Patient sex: F
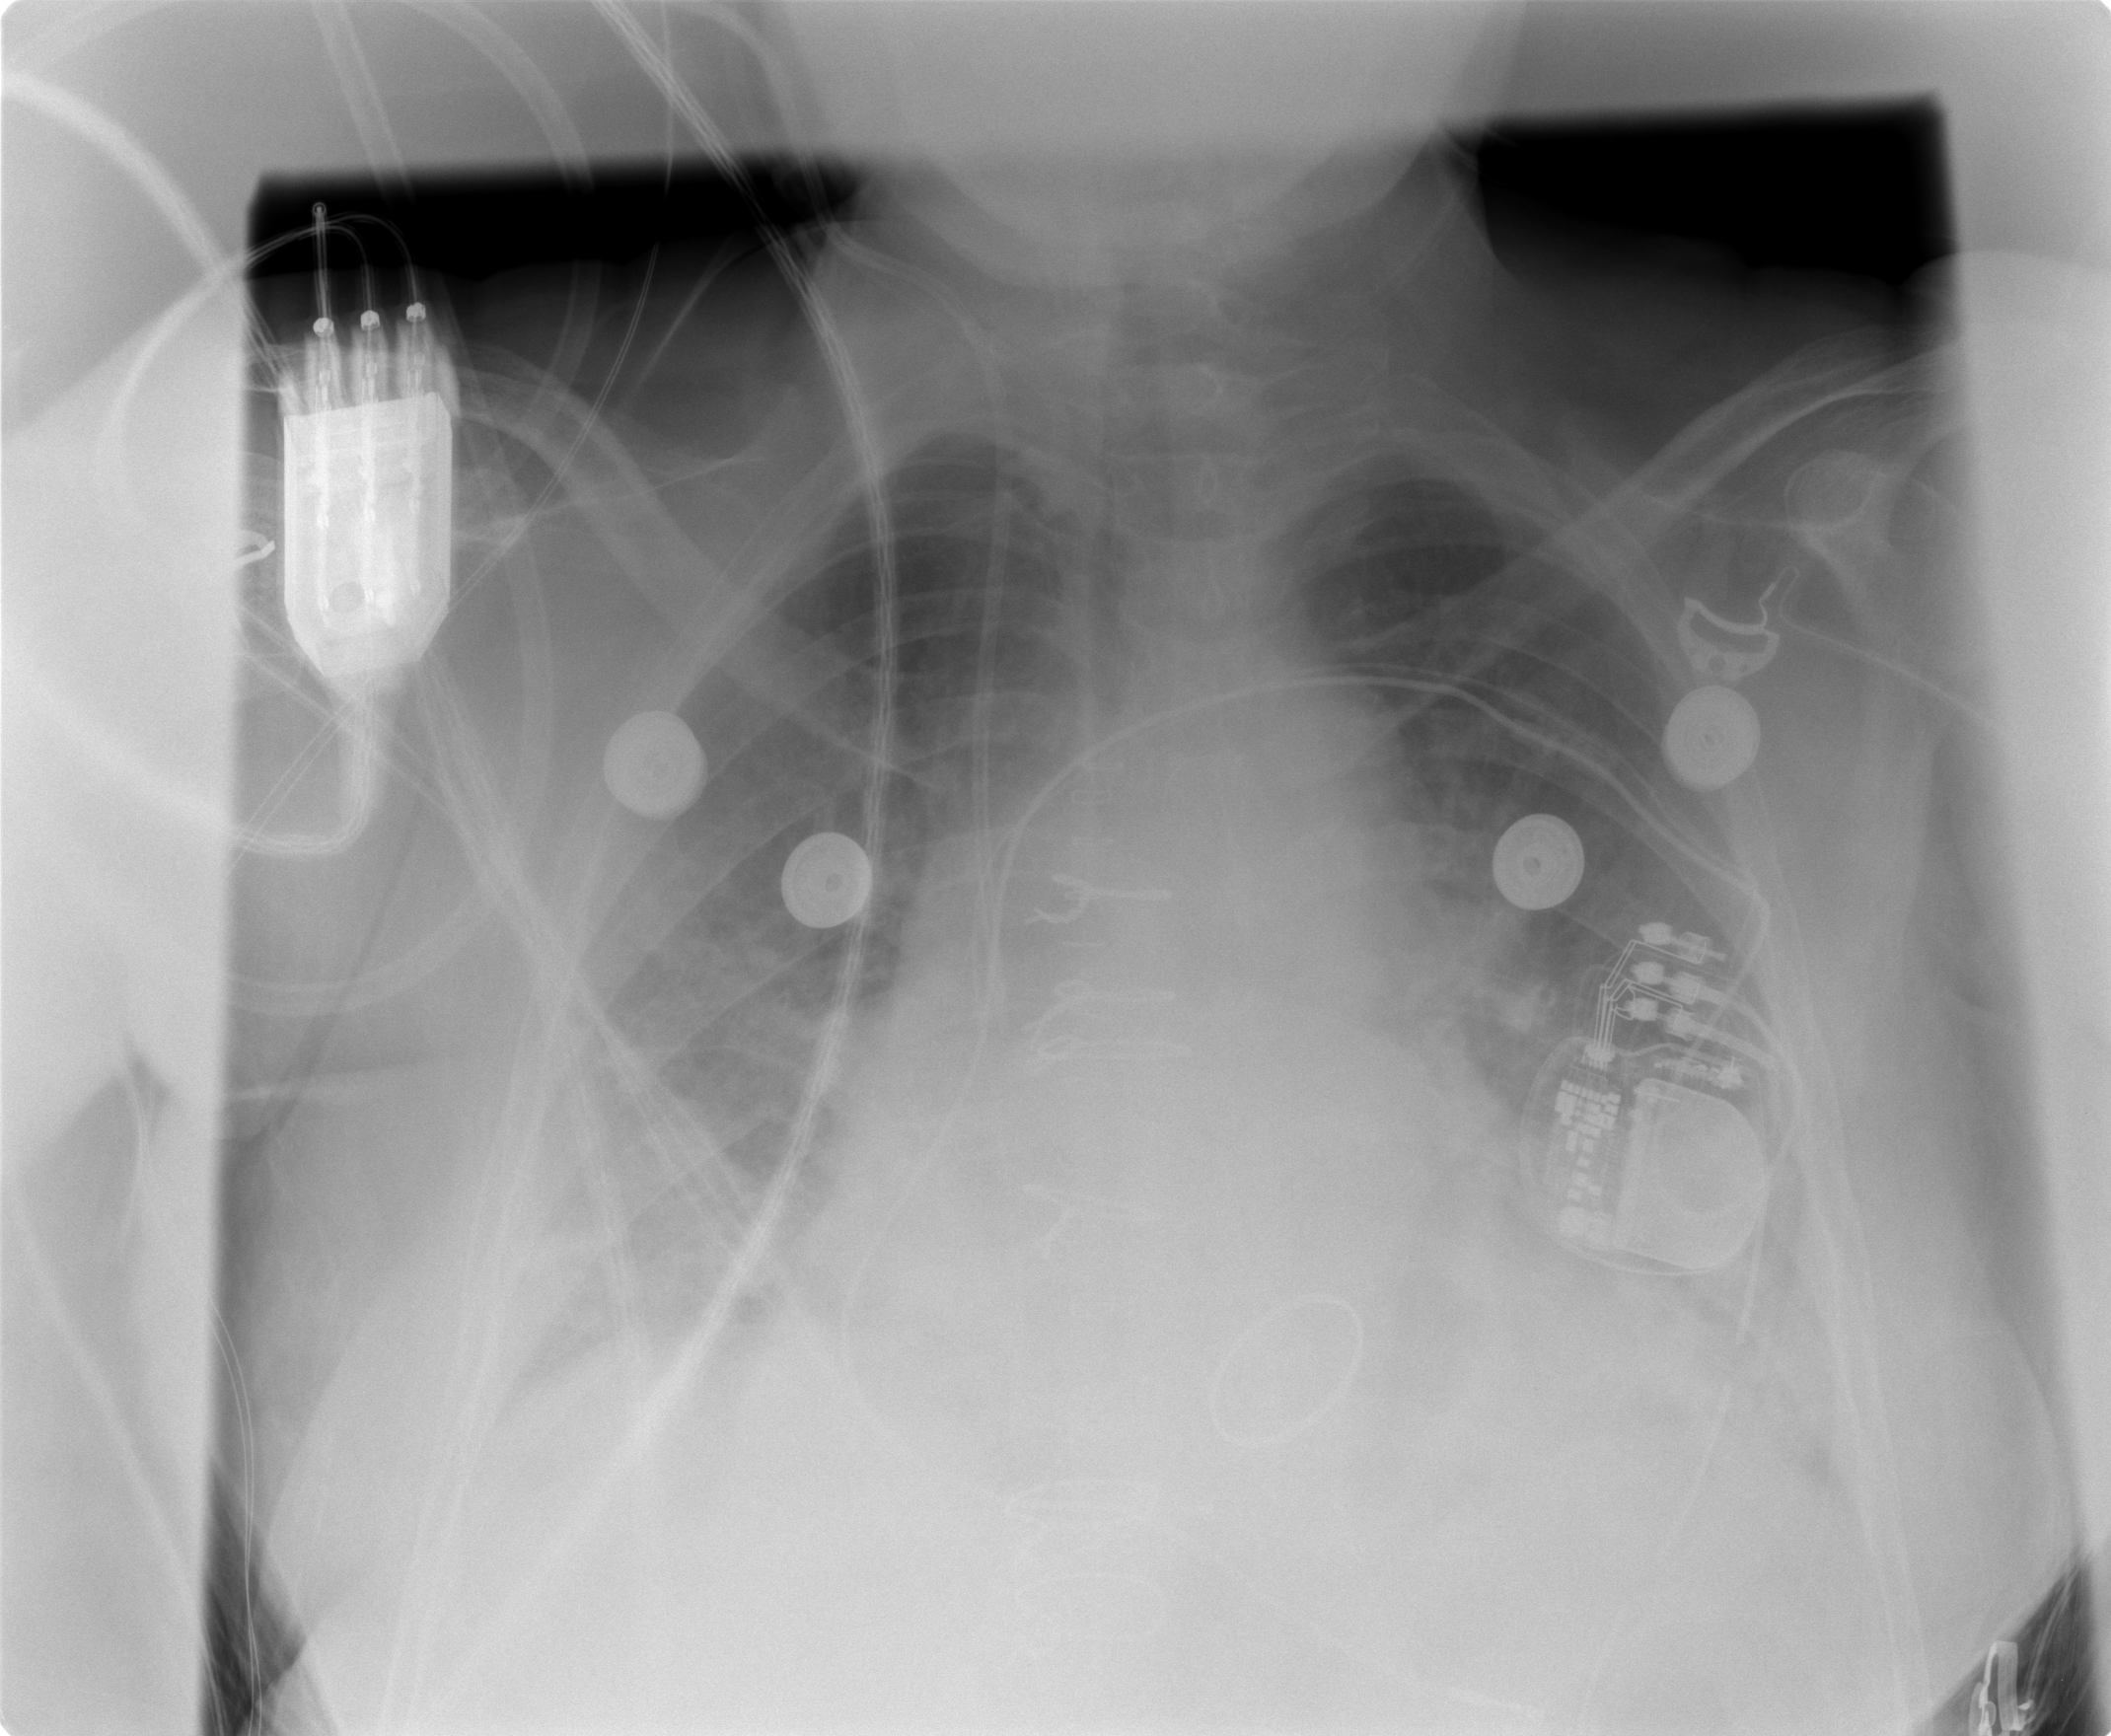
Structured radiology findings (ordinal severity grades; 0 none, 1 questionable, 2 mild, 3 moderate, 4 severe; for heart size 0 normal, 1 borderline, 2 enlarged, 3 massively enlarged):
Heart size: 2
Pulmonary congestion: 2
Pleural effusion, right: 1
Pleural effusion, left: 1
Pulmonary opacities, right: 0
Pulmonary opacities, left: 0
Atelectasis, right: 2
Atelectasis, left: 2